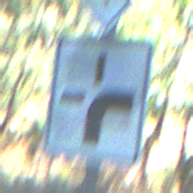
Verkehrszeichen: VerlaufVorfahrtsstrasse3
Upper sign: Vorfahrtsstrasse
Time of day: MorningAfternoon
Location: Outdoor (Nature)
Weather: Clear
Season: NotSpecified
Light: Natural